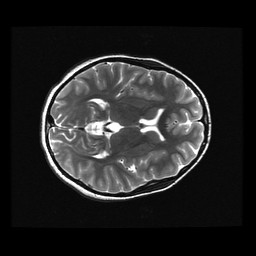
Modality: T2w
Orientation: axial
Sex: female
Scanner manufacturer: ge
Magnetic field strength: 3 T
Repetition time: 5 s
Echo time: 0.1019 s